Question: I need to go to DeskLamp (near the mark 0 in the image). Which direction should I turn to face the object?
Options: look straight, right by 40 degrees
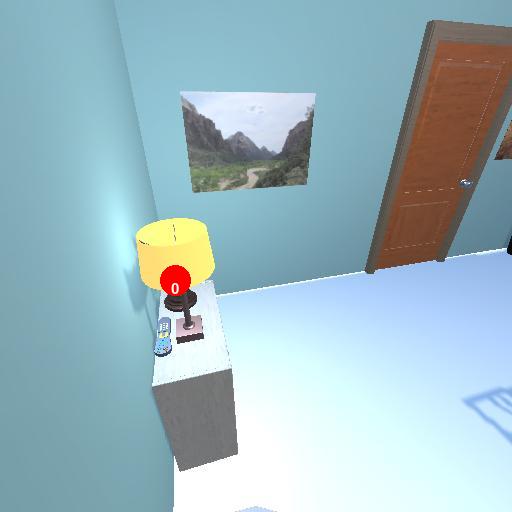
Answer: look straight